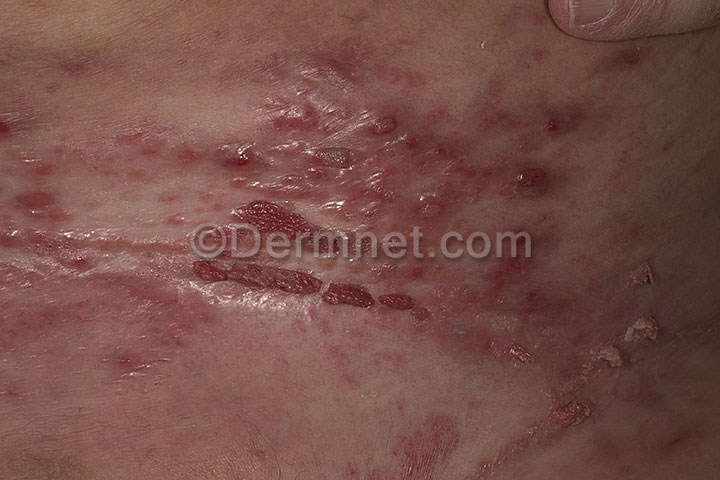
Disease: Herpes HPV and other STDs Photos